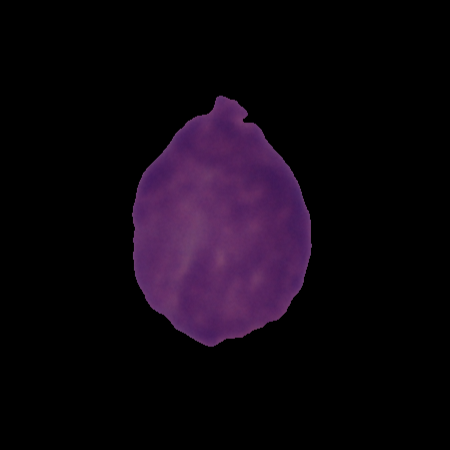
Label: cancer